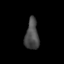
Tissue: skin
Cell type: Epithelial cells
Senescence score: 0.7024
Nuclear area (px): 402
Mean DAPI intensity: 73.463